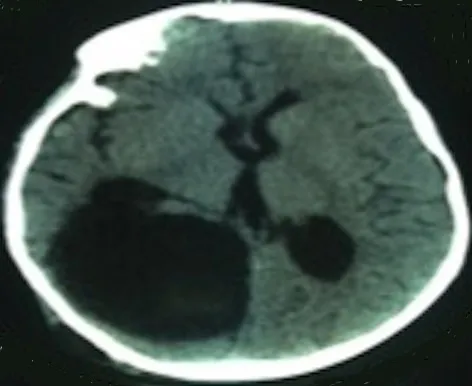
Postoperative CT shows total removal of the lesion.
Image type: radiology (ct)